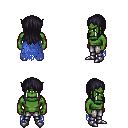
a pixel art fantasy rpg character, male body template, orc, green skin, blue tattered cape, metal pants, raven unkempt hairstyle, metal boots, four views (front, back, left, right), 2x2 character sprite sheet, small pixel art, hard edges, no anti-aliasing